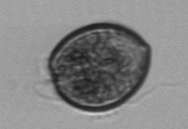
Label: Prorocentrum